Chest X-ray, AP view. Patient: 28 years old, sex M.
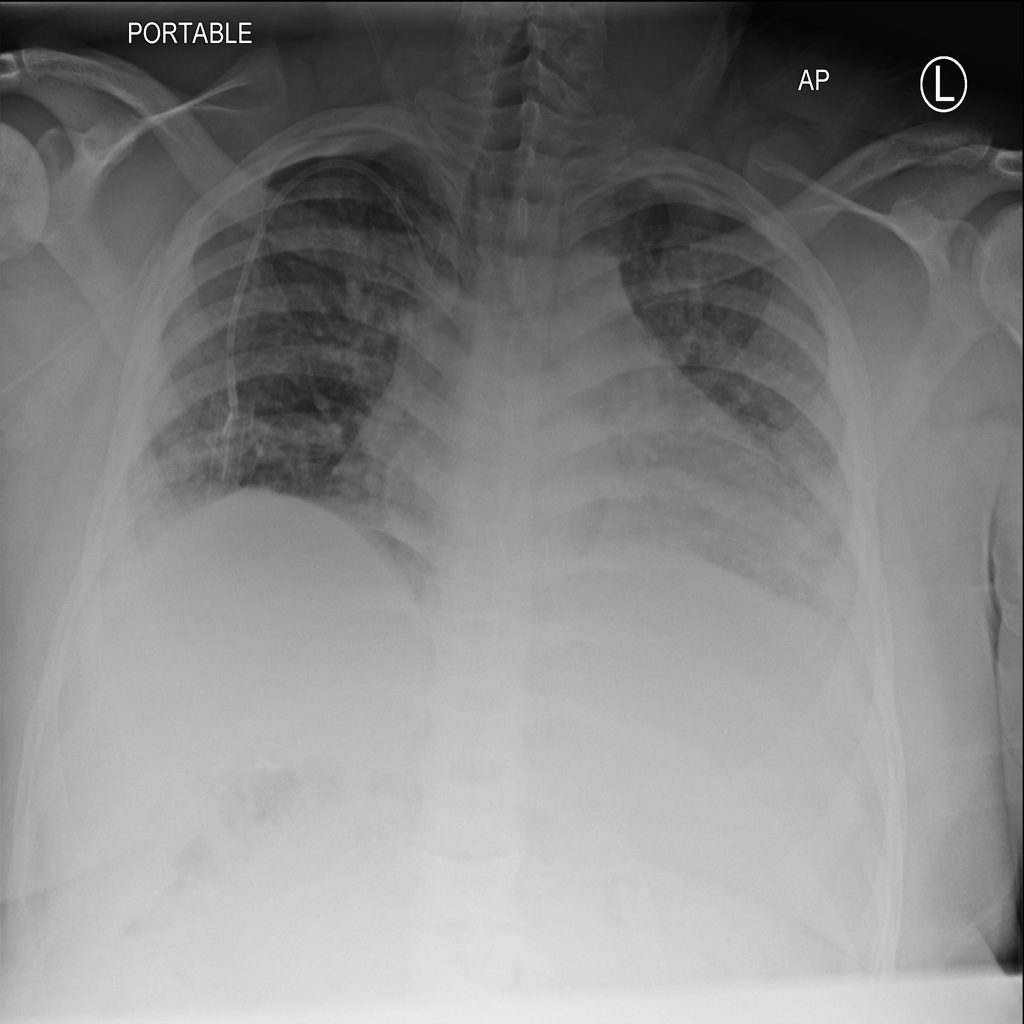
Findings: No Finding